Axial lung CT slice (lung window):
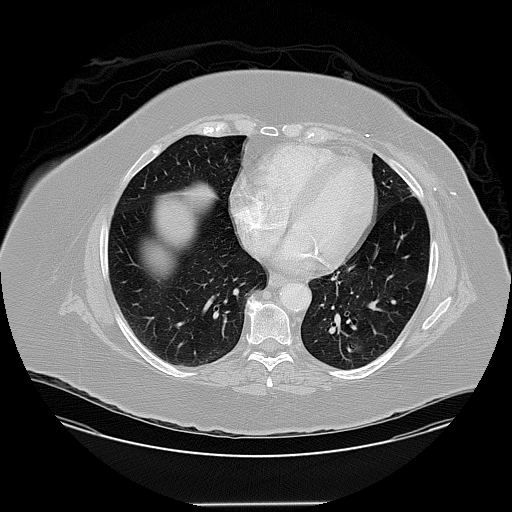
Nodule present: no